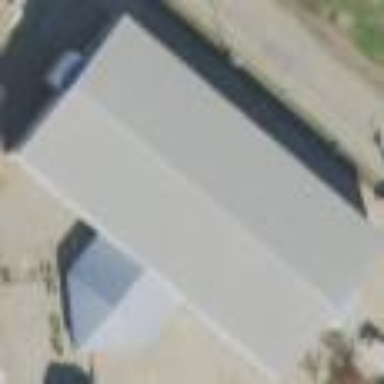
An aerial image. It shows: Warehouse.